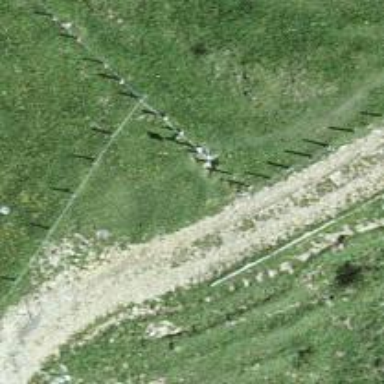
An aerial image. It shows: Fence with barbed wire.